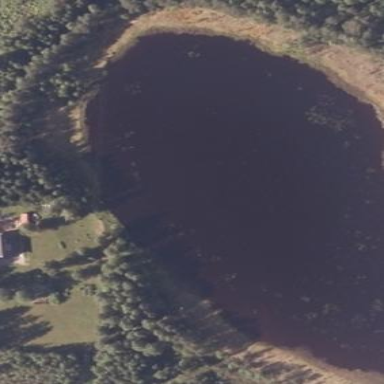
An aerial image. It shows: Serene pond surrounded by nature.